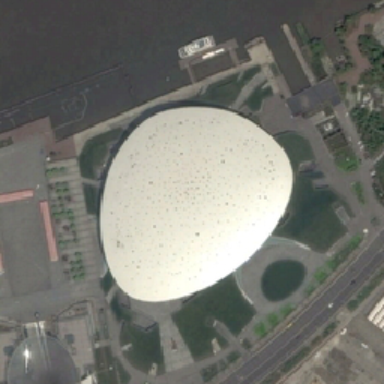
A nearly circular white center is built between the river and the road .